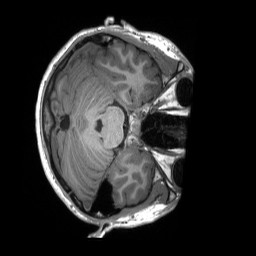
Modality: T1w
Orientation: axial
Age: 15
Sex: male
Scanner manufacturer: siemens
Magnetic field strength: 3 T
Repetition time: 2.3 s
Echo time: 0.00232 s